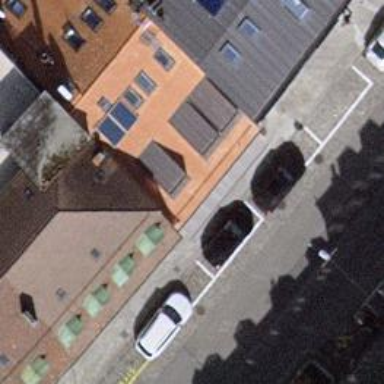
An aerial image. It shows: Cafe.